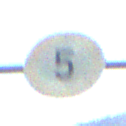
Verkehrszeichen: Geschwindigkeit5
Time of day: MorningAfternoon
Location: Outdoor (Nature)
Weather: PartlyCloudy
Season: NotSpecified
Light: Natural